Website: apple
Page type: address-validator
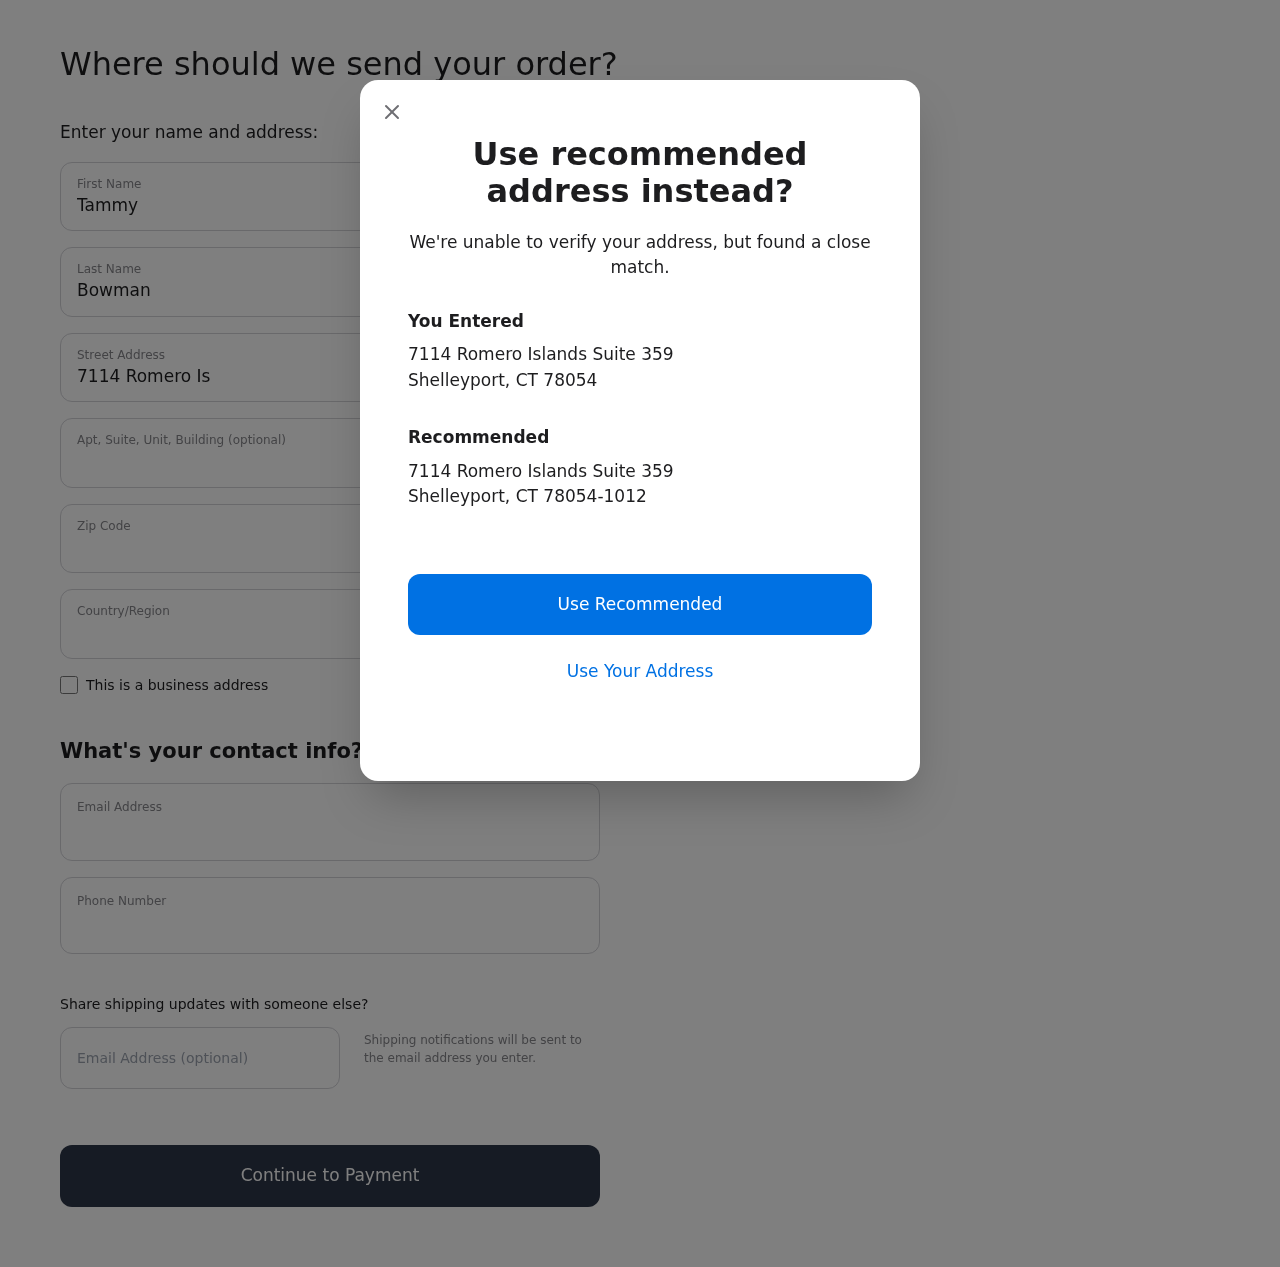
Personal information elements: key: PII_CITY
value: Shelleyport
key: PII_COUNTRY
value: United States
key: PII_EMAIL
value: tammybowman@gmail.com
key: PII_FIRSTNAME
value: Tammy
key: PII_GIFT_EMAIL
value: felicia.williams@hotmail.com
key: PII_LASTNAME
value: Bowman
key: PII_PHONE
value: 7083349645
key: PII_POSTCODE
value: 78054
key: PII_POSTCODE_FULL
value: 78054-1012
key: PII_STATE_ABBR
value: CT
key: PII_STREET
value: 7114 Romero Islands Suite 359
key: PII_STREET2
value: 7114 Romero Islands Suite 359
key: PII_STREET2
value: Suite 832
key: PII_CITY2
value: Shelleyport
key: PII_STATE_ABBR2
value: CT